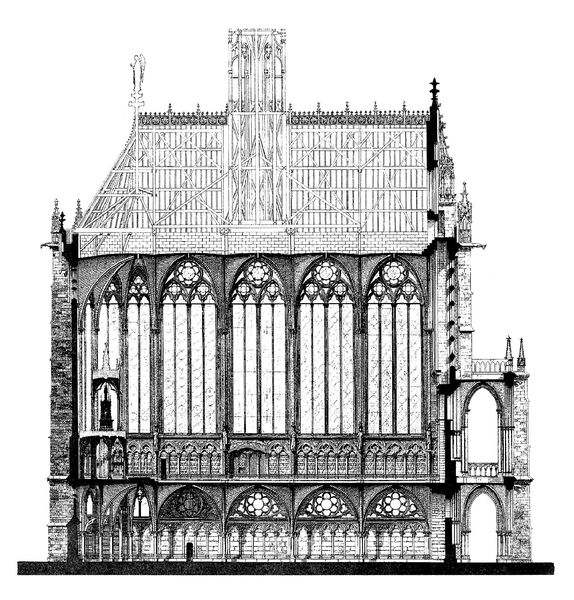
Titel: Sainte-Chapelle in Paris
Standort: Paris (EU - F)
Schlagwörter: fenster, skizze, säule, säulen, tür, zeichnung, dach, gebäude, haus, ornament, architektur, kirche, figur, gotik, turm, engel, statue, ansicht, bogen, fassade, giebel, rundbogen, seitenansicht, balken, durchgang, tor, bögen, eingang, türmchen, dom, schnitt, dachstuhl, entwurf, stift, kathedrale, portal, gotisch, rosette, spitzbogen, spitzbögen, konstruktion, plan, gothik, rosetten, basilika, aufriss, first, strebwerk, dachreiter, fensterzone, dreipass, gotig, bogen gotik, kurchenfenster